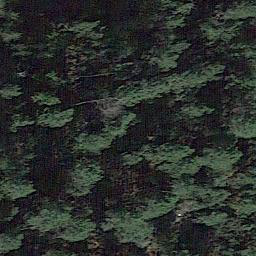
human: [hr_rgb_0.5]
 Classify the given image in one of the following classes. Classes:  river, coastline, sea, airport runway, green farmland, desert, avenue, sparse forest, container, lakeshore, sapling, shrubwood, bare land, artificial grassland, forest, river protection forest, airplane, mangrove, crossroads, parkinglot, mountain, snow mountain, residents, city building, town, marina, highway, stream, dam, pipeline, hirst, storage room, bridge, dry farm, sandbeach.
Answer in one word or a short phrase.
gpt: forest